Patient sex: M
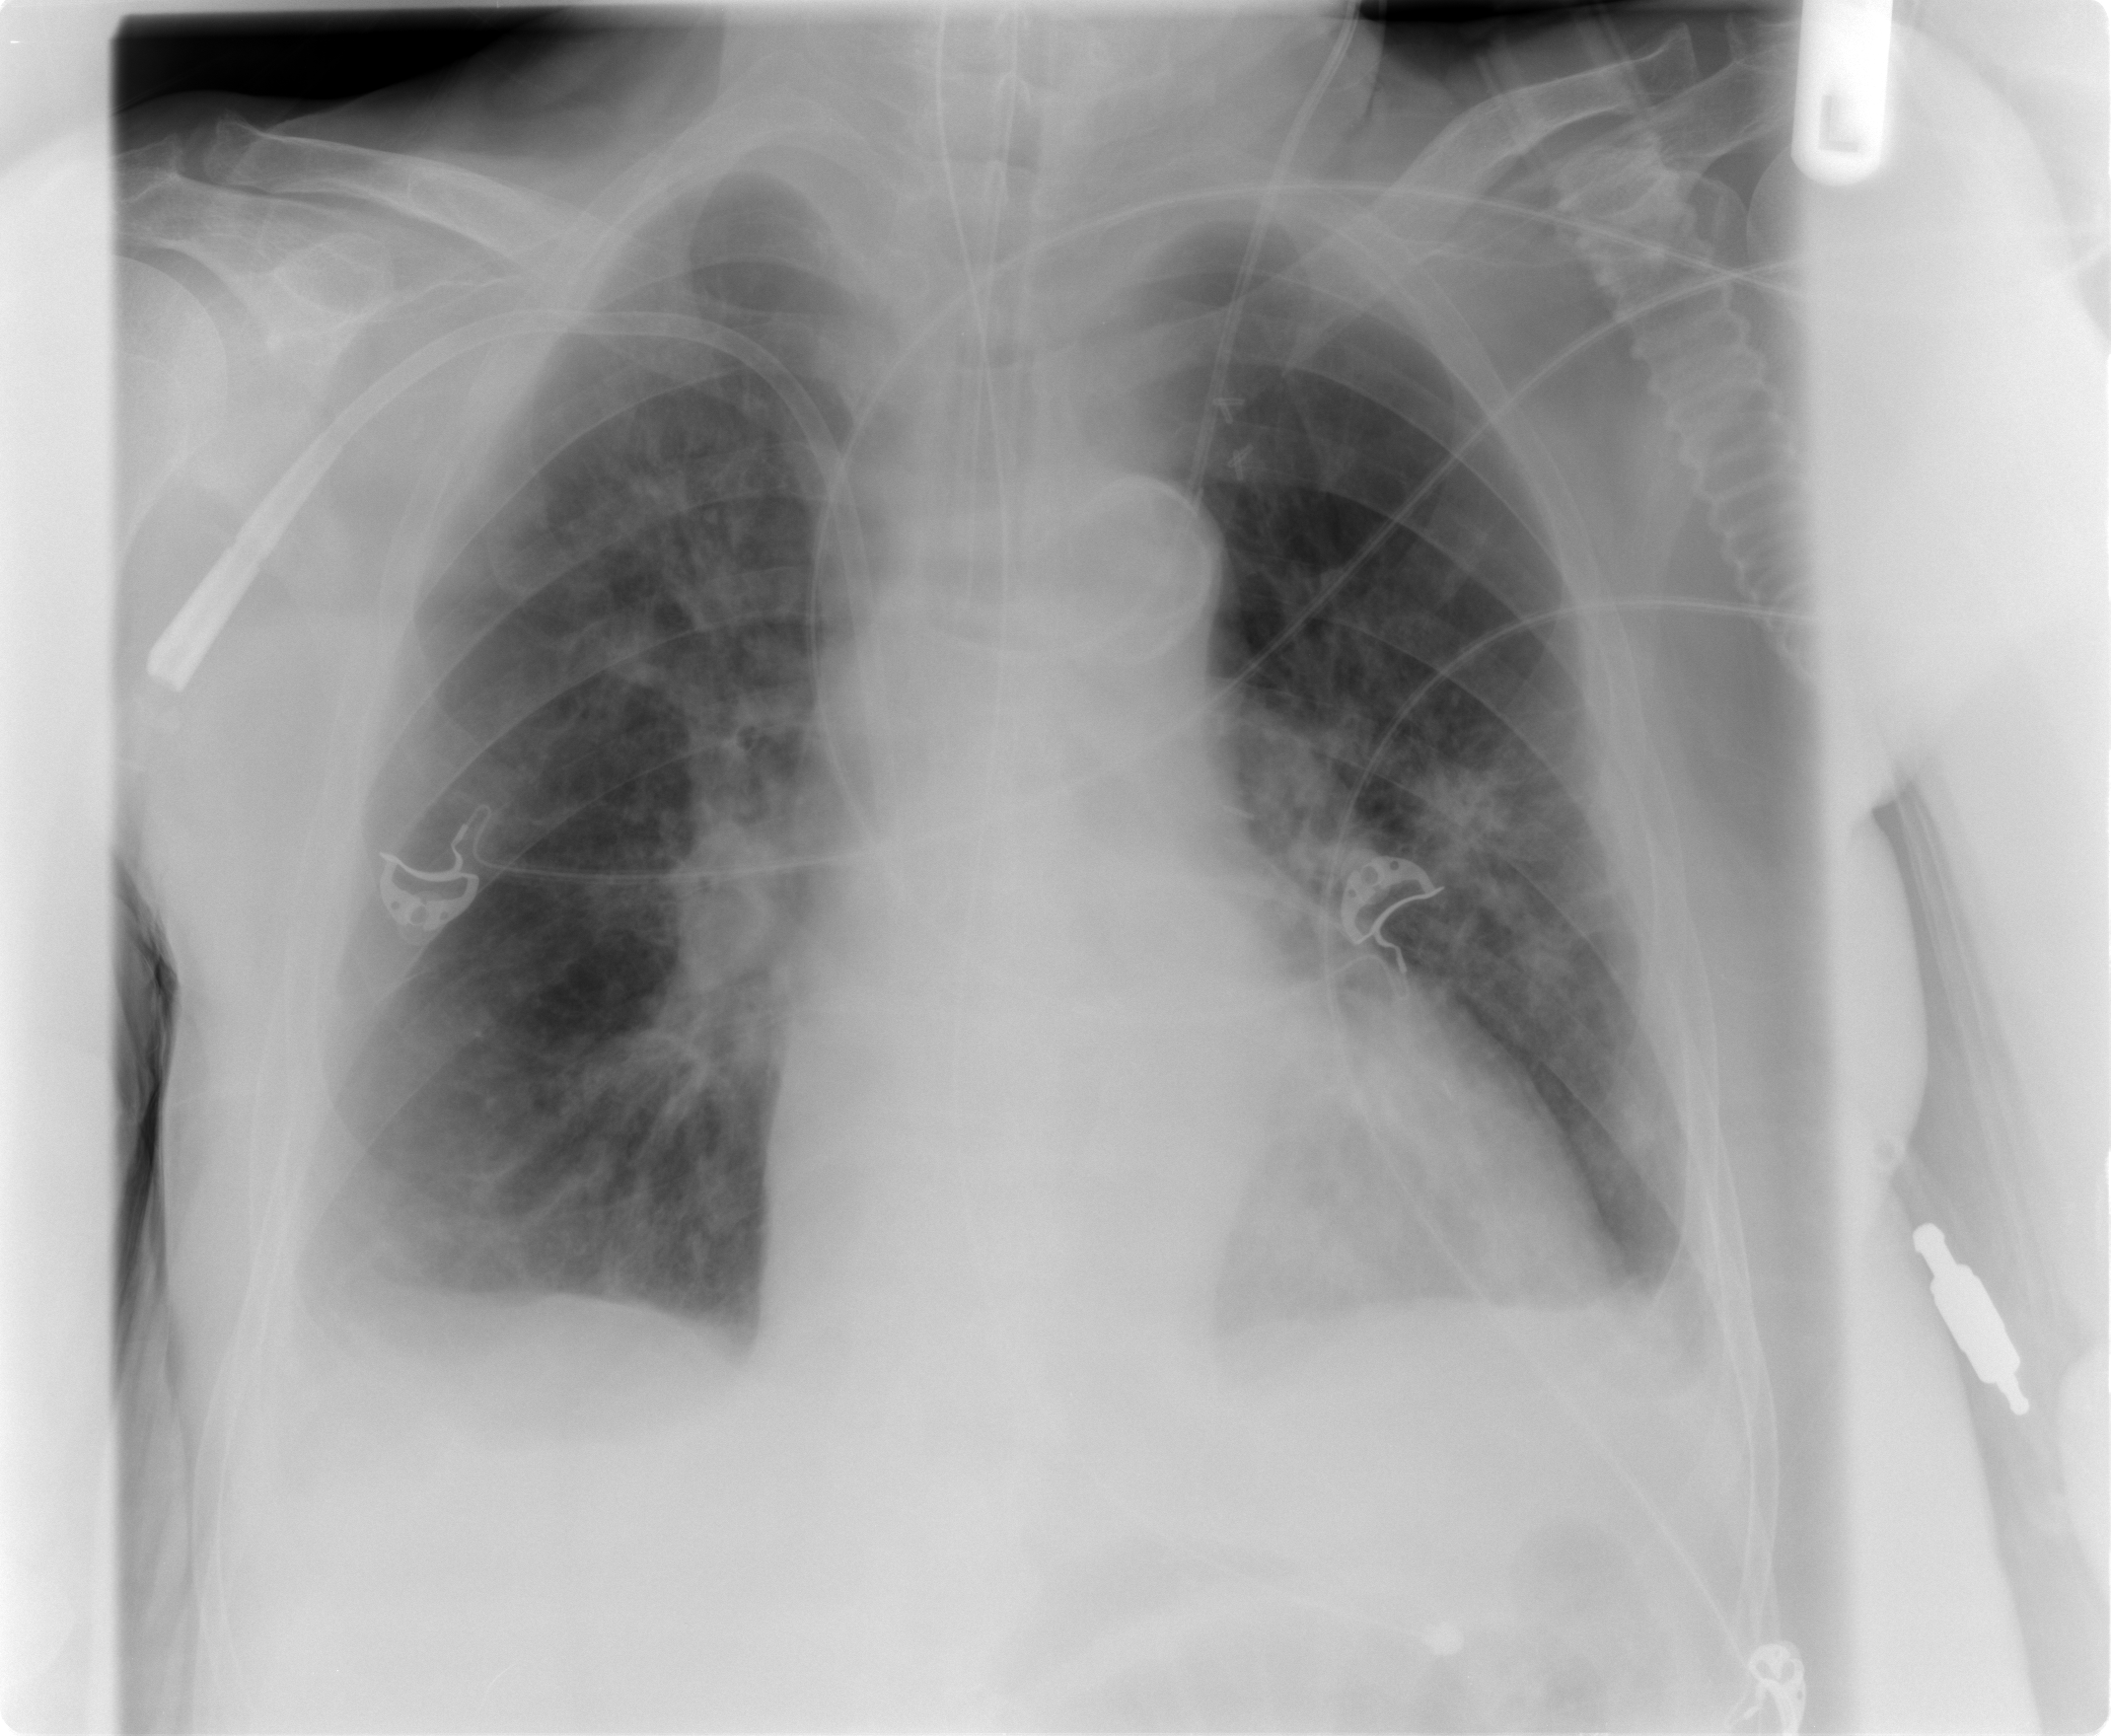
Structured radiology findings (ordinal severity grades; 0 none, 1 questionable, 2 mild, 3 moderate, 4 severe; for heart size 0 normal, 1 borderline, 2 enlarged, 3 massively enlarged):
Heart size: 2
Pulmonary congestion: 2
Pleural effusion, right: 2
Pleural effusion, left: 2
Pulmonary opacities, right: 2
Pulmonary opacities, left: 2
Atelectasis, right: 0
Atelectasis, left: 0